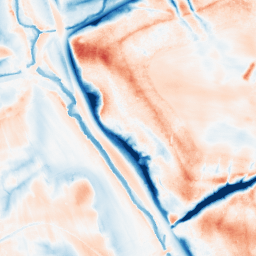
Category: classical
Decomposition family: gaussian
Decomposition parameters: sigma: 10
Upsampling method: quintic
Upsampling parameters: scale: 8
Upsampling scale: 8